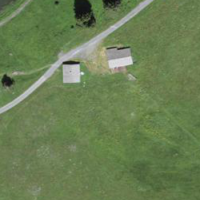
EUNIS habitat code: 24
Species observed at this site:
Caltha palustris